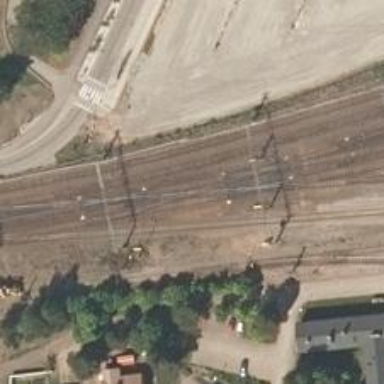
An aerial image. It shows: Railway with continuous electrified contact line.